Question: I'm trying to run a commands using <URL> I'm getting errors when trying to connect to TFS server. I'm not sure what tf tool is expecting as far as parameters.

It tells me to connect to workspaces by running 'tf /collection:TeamProjectCollectionUrl''
To get the TeamProjectCollectionUrl I went into Visual Studio Team Explorer, looked at properties of a project and copied URL property. The url starts with 'vstfs://'
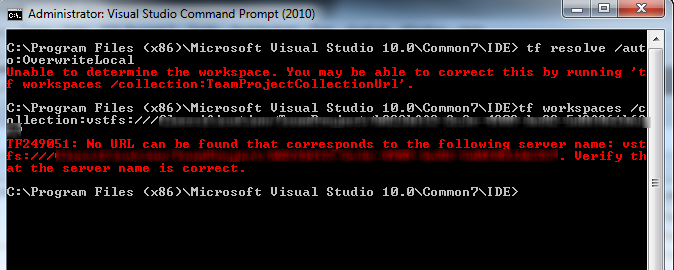
Answer: You want to use the standard HTTP or HTTPS URL to specify your project collection. (This is the same URL that's shown in the connection dialog in Visual Studio.) For example:
'''
http://tfs.contoso.com:8080/tfs/DefaultCollection
'''
TFS installs on port 8080 by default, and (beginning in TFS 2010), the name of your project collection is the suffix.
Alternately, you shouldn't need to specify the project collection - if you run the 'tf resolve' command from one of your working folders, it will determine the server information automatically. That is, if you have the workspace mapping:
> '$/Project/Source' -> 'C:\Work\Source'
If your current working directory is 'C:\Work\Source' and run the 'tf' command line client, it should locate your TFS workspace automatically.